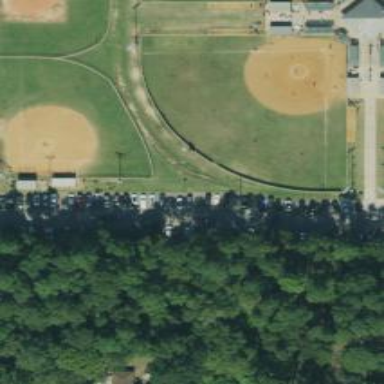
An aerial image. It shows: Softball pitch for leisure land activities.